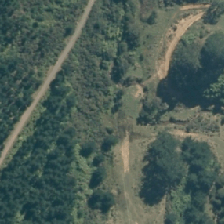
Land cover: grose_broom